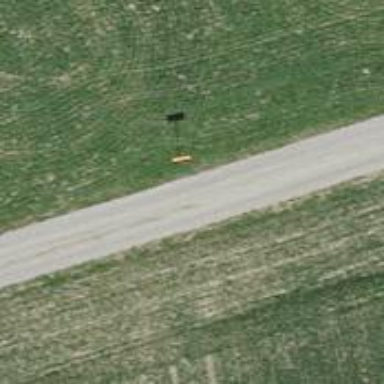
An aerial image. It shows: View of pole with roofed pipeline marker.